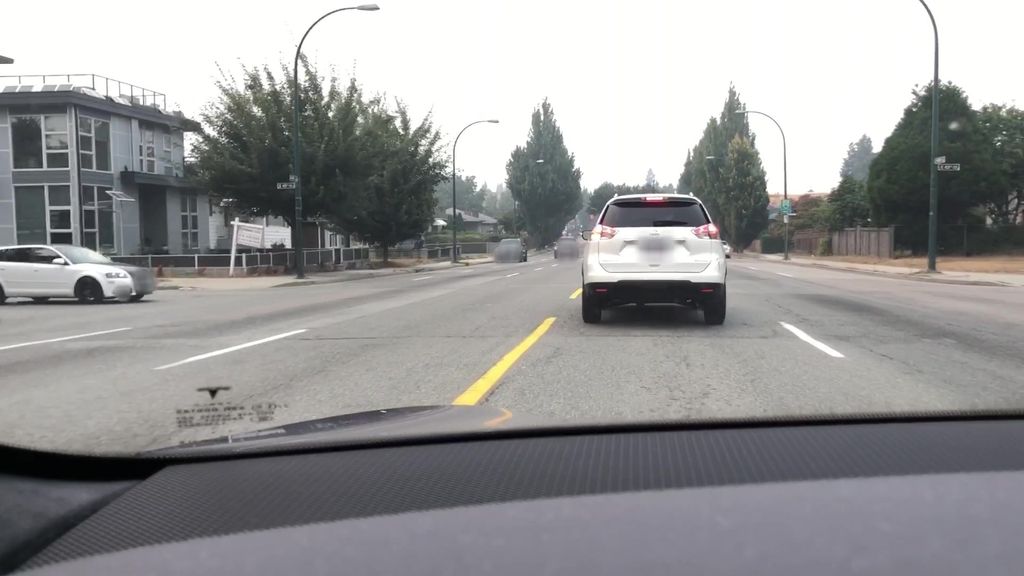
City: vancouver